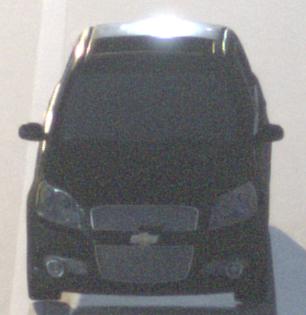
Make: Chevrolet
Model: Aveo 1.2
Detailed model: Aveo
Model produced from: 2008/06
Model produced until: 2011/01
Doors: 3
Color: black
Road condition: dry road
Daytime: night
Contrast: high contrast